Interaction volume radius: 10 \u00c5
Interaction volume height: 10 \u00c5
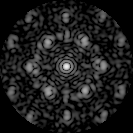
Disorder parameter: 0.513